Question: Hoping that someone might shed some light here. There is no indication what the 'Internal' figure means, nor how it works into the 'Total' calculations.
I'm trying to figure out what 'Internal' means, and why the total unique devices count doesn't add up to the unique devices by platform total. Ideally would like to know exactly what the % is of 'chromecast senders' - 'ios' versus 'web' versus 'android'.
:

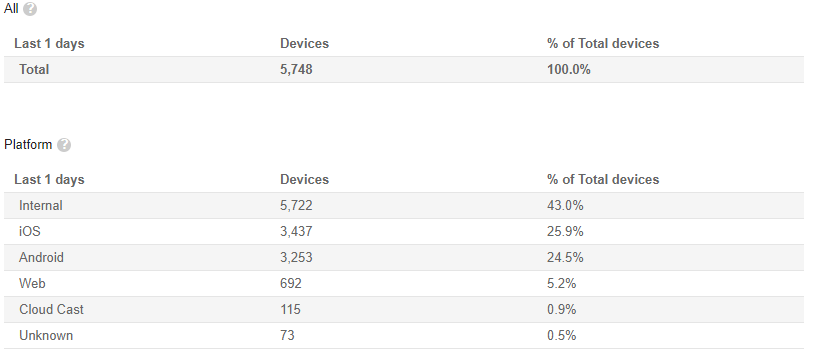
Answer: It is internal processes taking place within the Chromecast devices. Please disregard that count.